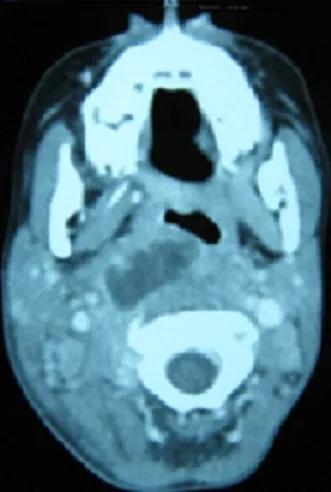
CT scan axial view that shows a right parapharyngeal abscess.
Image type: radiology (ct)